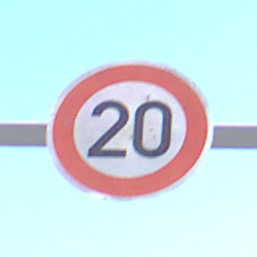
Verkehrszeichen: Geschwindigkeit20
Umgebung: Outdoor, Nature
Tageszeit: SunriseSunset
Wetter: Clear
Licht: Natural
Jahreszeit: NotSpecified
Kontrast: HighContrast